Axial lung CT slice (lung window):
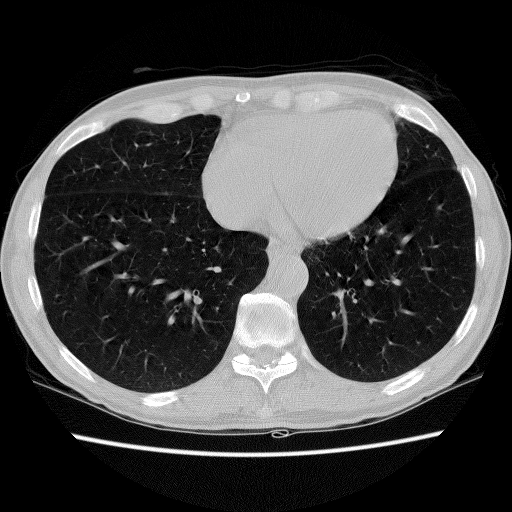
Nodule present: no